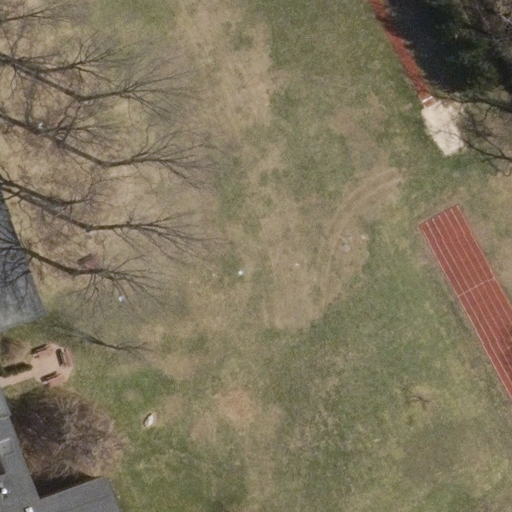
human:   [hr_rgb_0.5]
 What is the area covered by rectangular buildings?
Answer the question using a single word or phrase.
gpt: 0m2

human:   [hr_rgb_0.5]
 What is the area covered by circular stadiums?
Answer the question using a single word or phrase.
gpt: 0m2

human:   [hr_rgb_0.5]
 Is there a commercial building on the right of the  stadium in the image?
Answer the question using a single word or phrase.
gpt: no

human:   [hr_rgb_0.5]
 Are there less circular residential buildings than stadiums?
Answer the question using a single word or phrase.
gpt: yes

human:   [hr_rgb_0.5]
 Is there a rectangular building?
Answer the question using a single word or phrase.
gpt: no

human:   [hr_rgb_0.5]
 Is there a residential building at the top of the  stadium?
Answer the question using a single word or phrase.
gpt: yes

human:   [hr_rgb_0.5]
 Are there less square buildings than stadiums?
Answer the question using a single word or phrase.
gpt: yes

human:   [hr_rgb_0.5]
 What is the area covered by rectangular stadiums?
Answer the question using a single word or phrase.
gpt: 536m2

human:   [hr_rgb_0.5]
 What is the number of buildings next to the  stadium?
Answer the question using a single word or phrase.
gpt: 1

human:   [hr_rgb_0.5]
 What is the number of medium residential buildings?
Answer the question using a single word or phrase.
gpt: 1

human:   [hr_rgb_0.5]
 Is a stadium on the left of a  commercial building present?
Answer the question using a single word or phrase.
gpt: no

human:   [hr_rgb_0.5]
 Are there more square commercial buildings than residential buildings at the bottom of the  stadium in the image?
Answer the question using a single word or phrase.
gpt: no

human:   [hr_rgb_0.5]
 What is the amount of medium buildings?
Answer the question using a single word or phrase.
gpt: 1

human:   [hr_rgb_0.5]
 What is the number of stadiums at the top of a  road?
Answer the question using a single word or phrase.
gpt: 0

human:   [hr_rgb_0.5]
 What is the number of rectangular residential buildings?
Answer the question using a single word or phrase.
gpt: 0

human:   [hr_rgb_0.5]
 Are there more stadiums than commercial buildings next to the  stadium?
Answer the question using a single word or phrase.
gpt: yes

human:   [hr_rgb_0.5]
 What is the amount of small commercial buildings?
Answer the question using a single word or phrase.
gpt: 0

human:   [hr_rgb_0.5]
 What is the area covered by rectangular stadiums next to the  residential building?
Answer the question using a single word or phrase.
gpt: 536m2

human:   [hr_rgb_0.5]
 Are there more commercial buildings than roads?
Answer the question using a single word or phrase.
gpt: no

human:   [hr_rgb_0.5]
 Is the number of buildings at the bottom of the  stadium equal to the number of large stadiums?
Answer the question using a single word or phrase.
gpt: no

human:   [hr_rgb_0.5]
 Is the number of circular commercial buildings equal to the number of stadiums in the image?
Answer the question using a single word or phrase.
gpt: no

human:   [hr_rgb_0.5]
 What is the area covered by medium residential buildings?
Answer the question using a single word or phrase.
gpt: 200m2

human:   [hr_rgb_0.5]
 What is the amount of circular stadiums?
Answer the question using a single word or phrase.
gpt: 0

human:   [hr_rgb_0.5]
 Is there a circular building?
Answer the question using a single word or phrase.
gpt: no

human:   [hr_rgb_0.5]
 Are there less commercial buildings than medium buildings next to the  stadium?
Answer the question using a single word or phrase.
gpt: yes

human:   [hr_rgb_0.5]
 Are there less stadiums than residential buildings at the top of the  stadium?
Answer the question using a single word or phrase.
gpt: no

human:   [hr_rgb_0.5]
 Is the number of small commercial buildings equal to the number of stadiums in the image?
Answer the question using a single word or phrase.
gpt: no

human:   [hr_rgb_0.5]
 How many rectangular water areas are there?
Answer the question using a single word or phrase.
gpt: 0

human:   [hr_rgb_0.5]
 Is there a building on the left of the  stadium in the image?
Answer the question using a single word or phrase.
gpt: yes

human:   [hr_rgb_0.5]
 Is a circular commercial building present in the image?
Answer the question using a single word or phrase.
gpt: no

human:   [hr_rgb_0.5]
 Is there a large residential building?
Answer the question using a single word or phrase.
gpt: no

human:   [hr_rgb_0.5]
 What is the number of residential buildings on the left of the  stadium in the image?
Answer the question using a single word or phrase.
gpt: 1

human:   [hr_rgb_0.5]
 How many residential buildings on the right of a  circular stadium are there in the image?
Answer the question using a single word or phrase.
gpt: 0

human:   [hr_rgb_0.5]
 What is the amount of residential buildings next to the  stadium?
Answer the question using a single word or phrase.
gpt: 1

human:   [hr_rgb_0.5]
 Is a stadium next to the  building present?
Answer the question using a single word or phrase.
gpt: yes

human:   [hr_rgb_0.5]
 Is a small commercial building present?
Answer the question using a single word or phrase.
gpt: no